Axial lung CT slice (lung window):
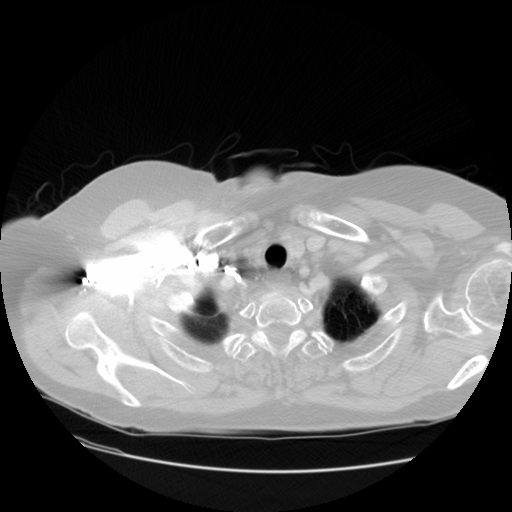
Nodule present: no